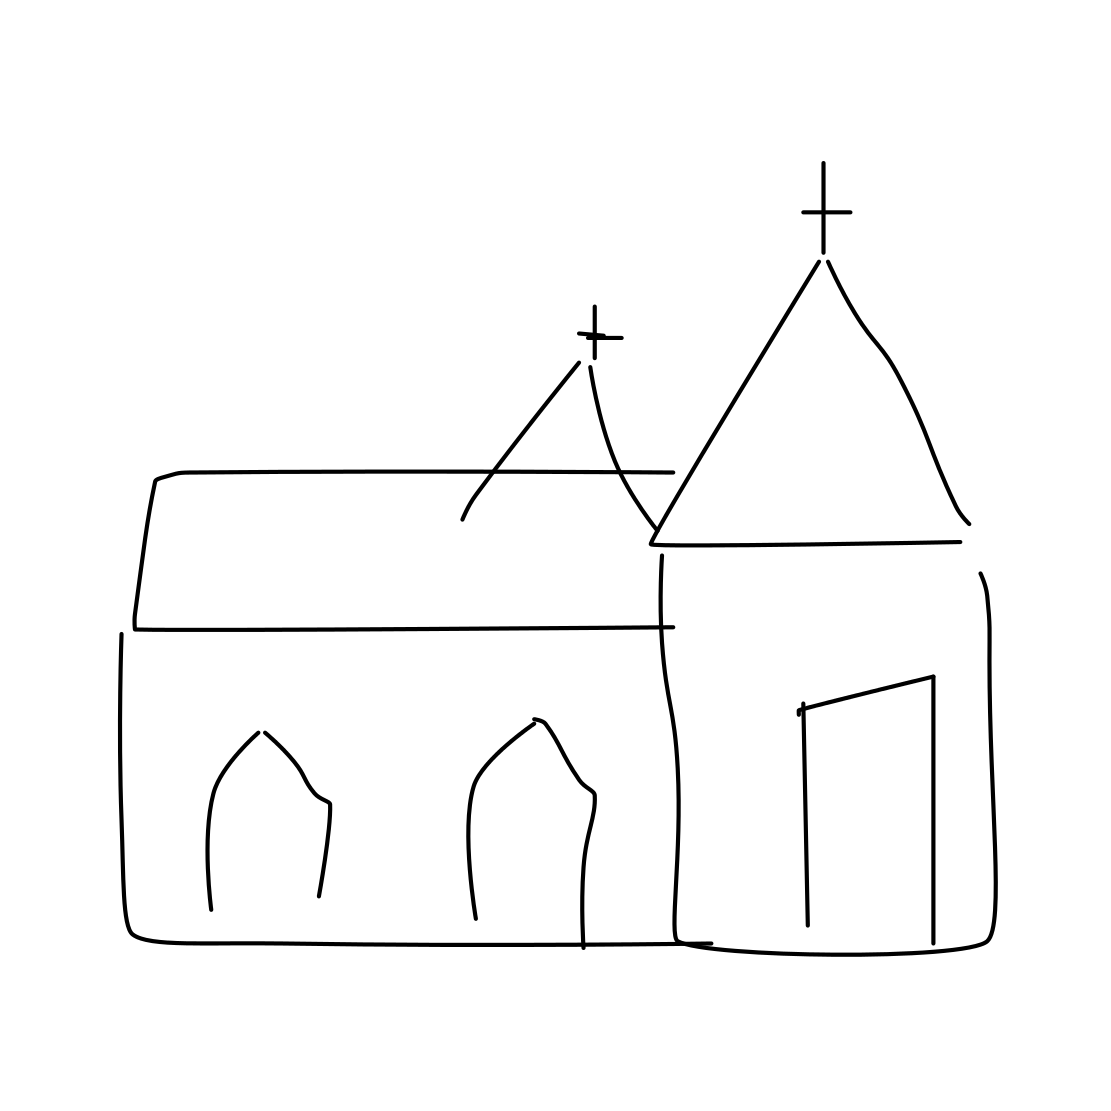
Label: church